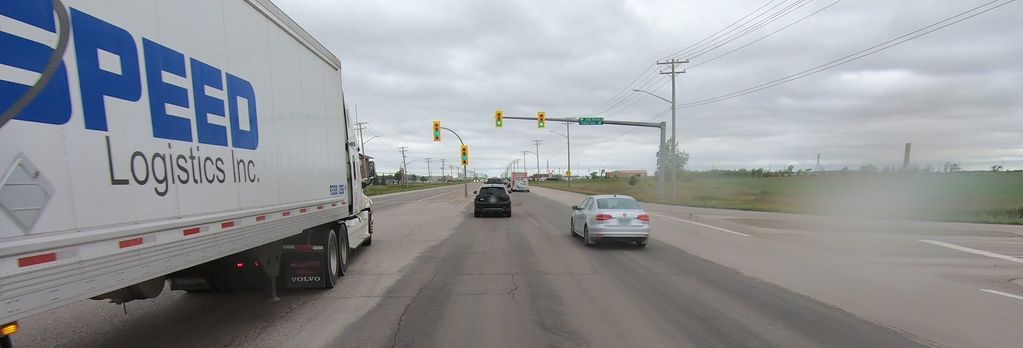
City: winnipeg